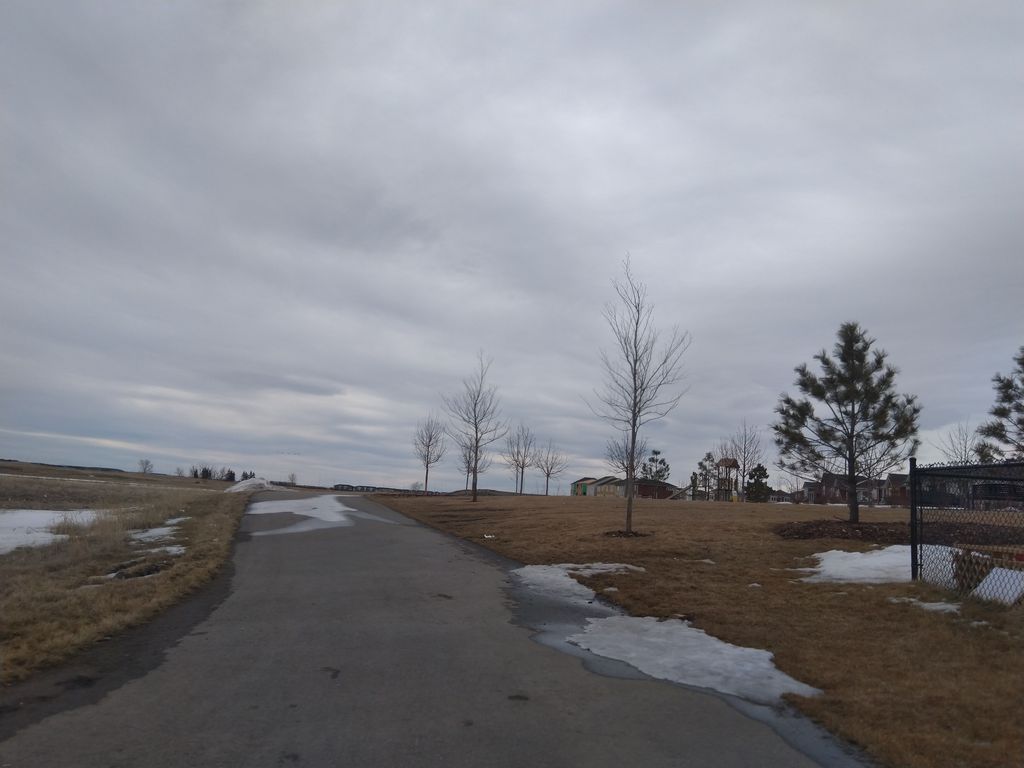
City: calgary